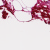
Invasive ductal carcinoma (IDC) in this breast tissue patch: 0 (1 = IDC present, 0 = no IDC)